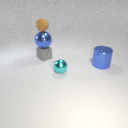
small gray rubber cube to the left of small cyan metal sphere